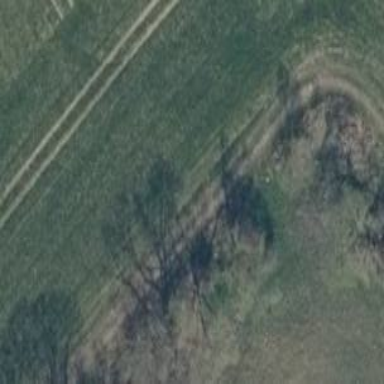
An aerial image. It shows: Row of trees in natural setting.